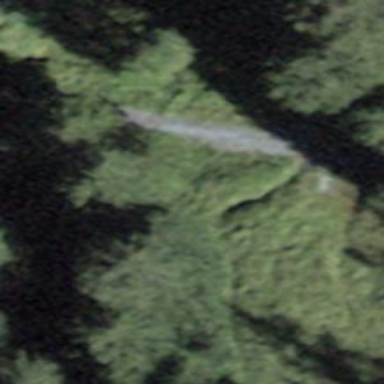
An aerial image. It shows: Path.